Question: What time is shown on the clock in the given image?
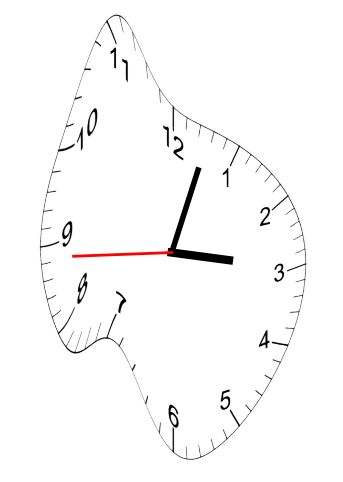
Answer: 03:02:44